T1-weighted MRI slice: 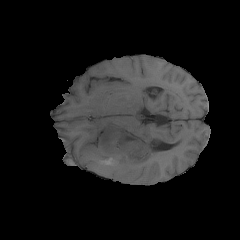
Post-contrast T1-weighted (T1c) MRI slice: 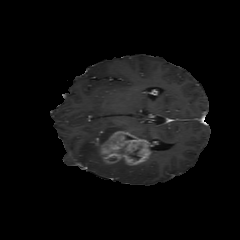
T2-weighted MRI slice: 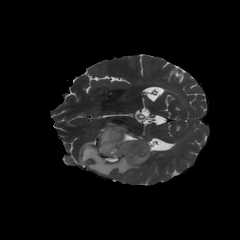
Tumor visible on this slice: yes